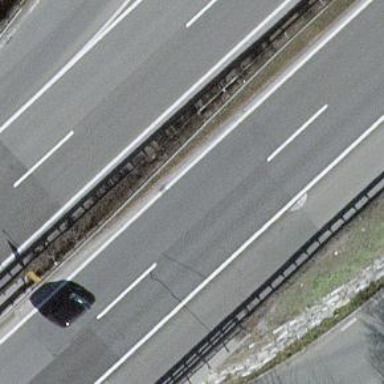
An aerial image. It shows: Viaduct bridge on asphalt motorway.